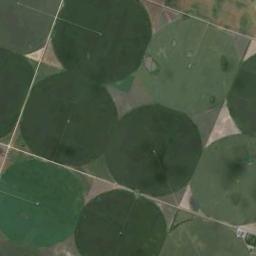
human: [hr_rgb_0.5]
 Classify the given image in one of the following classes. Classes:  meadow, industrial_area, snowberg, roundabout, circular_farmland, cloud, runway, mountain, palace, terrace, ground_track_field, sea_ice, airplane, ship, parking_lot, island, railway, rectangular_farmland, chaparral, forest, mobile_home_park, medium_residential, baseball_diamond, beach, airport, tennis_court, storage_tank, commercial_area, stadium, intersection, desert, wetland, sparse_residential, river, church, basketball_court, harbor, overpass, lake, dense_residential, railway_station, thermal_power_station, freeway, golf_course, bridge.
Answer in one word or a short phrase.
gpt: circular_farmland